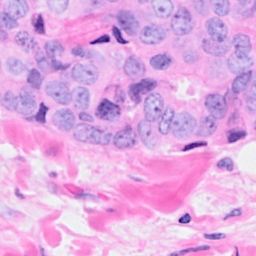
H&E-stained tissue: Breast